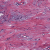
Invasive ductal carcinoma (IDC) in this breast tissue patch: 0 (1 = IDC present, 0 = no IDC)